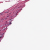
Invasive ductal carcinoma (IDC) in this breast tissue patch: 0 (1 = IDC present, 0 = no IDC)